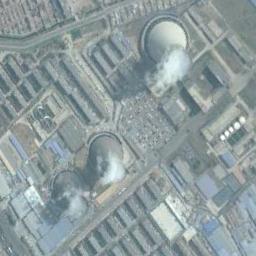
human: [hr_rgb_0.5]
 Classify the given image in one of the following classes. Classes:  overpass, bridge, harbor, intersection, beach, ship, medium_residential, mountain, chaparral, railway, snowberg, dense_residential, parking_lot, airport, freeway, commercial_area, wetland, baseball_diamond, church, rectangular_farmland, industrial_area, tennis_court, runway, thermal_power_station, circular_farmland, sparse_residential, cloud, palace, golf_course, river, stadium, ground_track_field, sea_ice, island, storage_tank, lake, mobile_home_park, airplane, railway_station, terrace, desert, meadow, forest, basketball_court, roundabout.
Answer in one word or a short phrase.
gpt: thermal_power_station